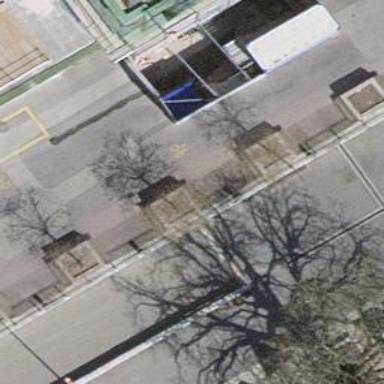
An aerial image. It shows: Brown bench.